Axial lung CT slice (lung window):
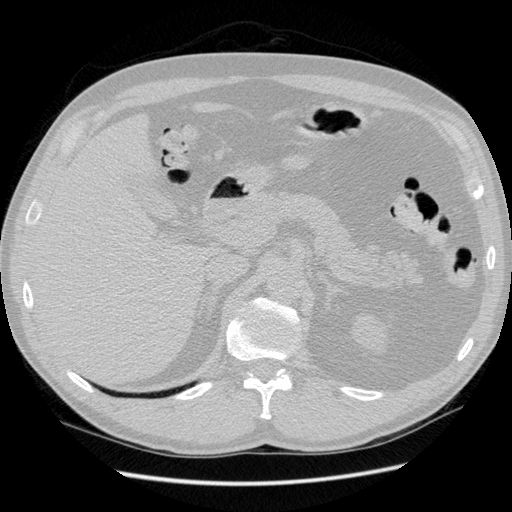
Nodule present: no